Question: I want to half pie diagram with two dynamic value.

If read value = 90% then red color should be filled upto 90% in pie-chart and rest of pie chart should be filled only 10% with the green color.
I also want ==> pointer should be changed Dynamically with the red and green aspect ratio.
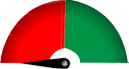
Answer: this question has been answered here: <URL>
It's not related to CakePHP. You will most likely have to custom-code it to have the desired behavior and look.